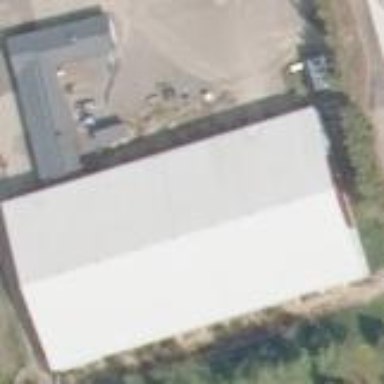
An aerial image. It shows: Building designated as sports hall for ice hockey.